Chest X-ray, AP view. Patient: 25 years old, sex F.
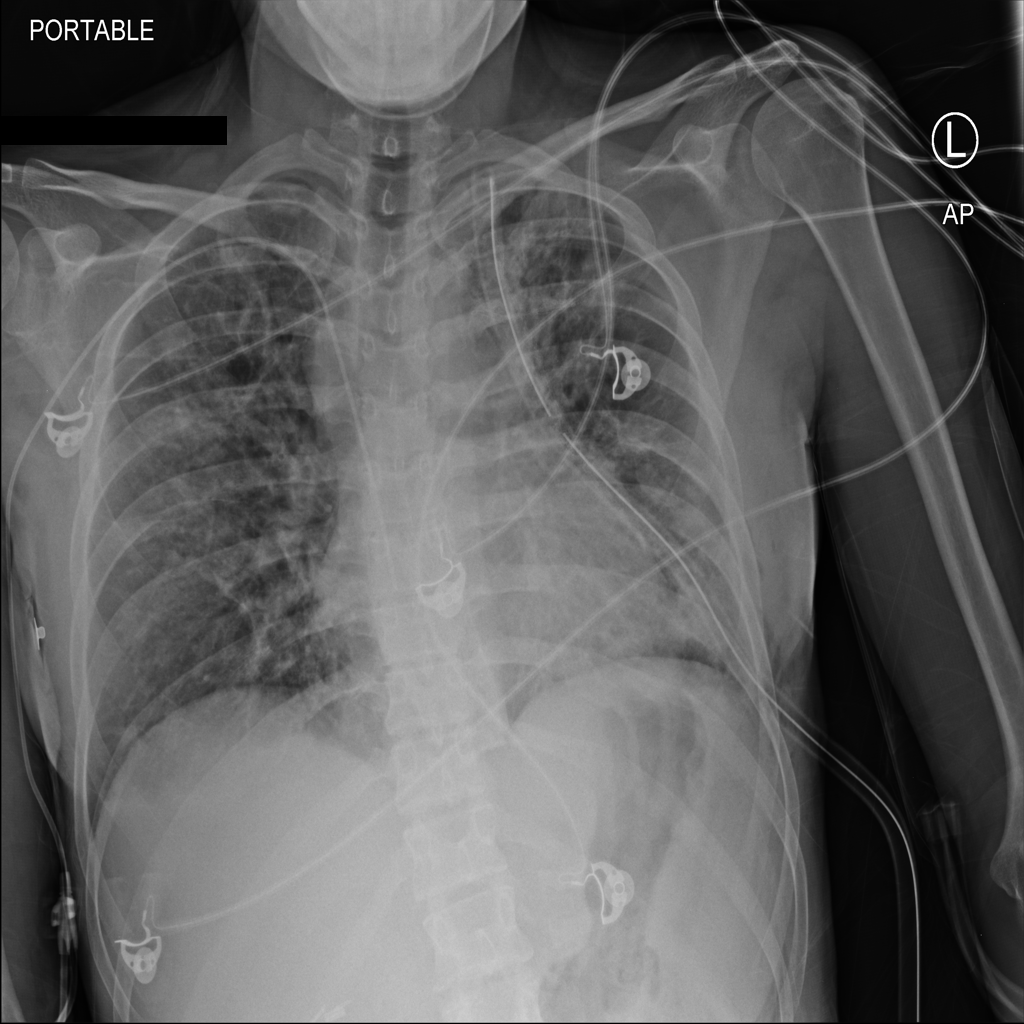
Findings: Infiltration